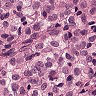
Metastatic tissue present: yes